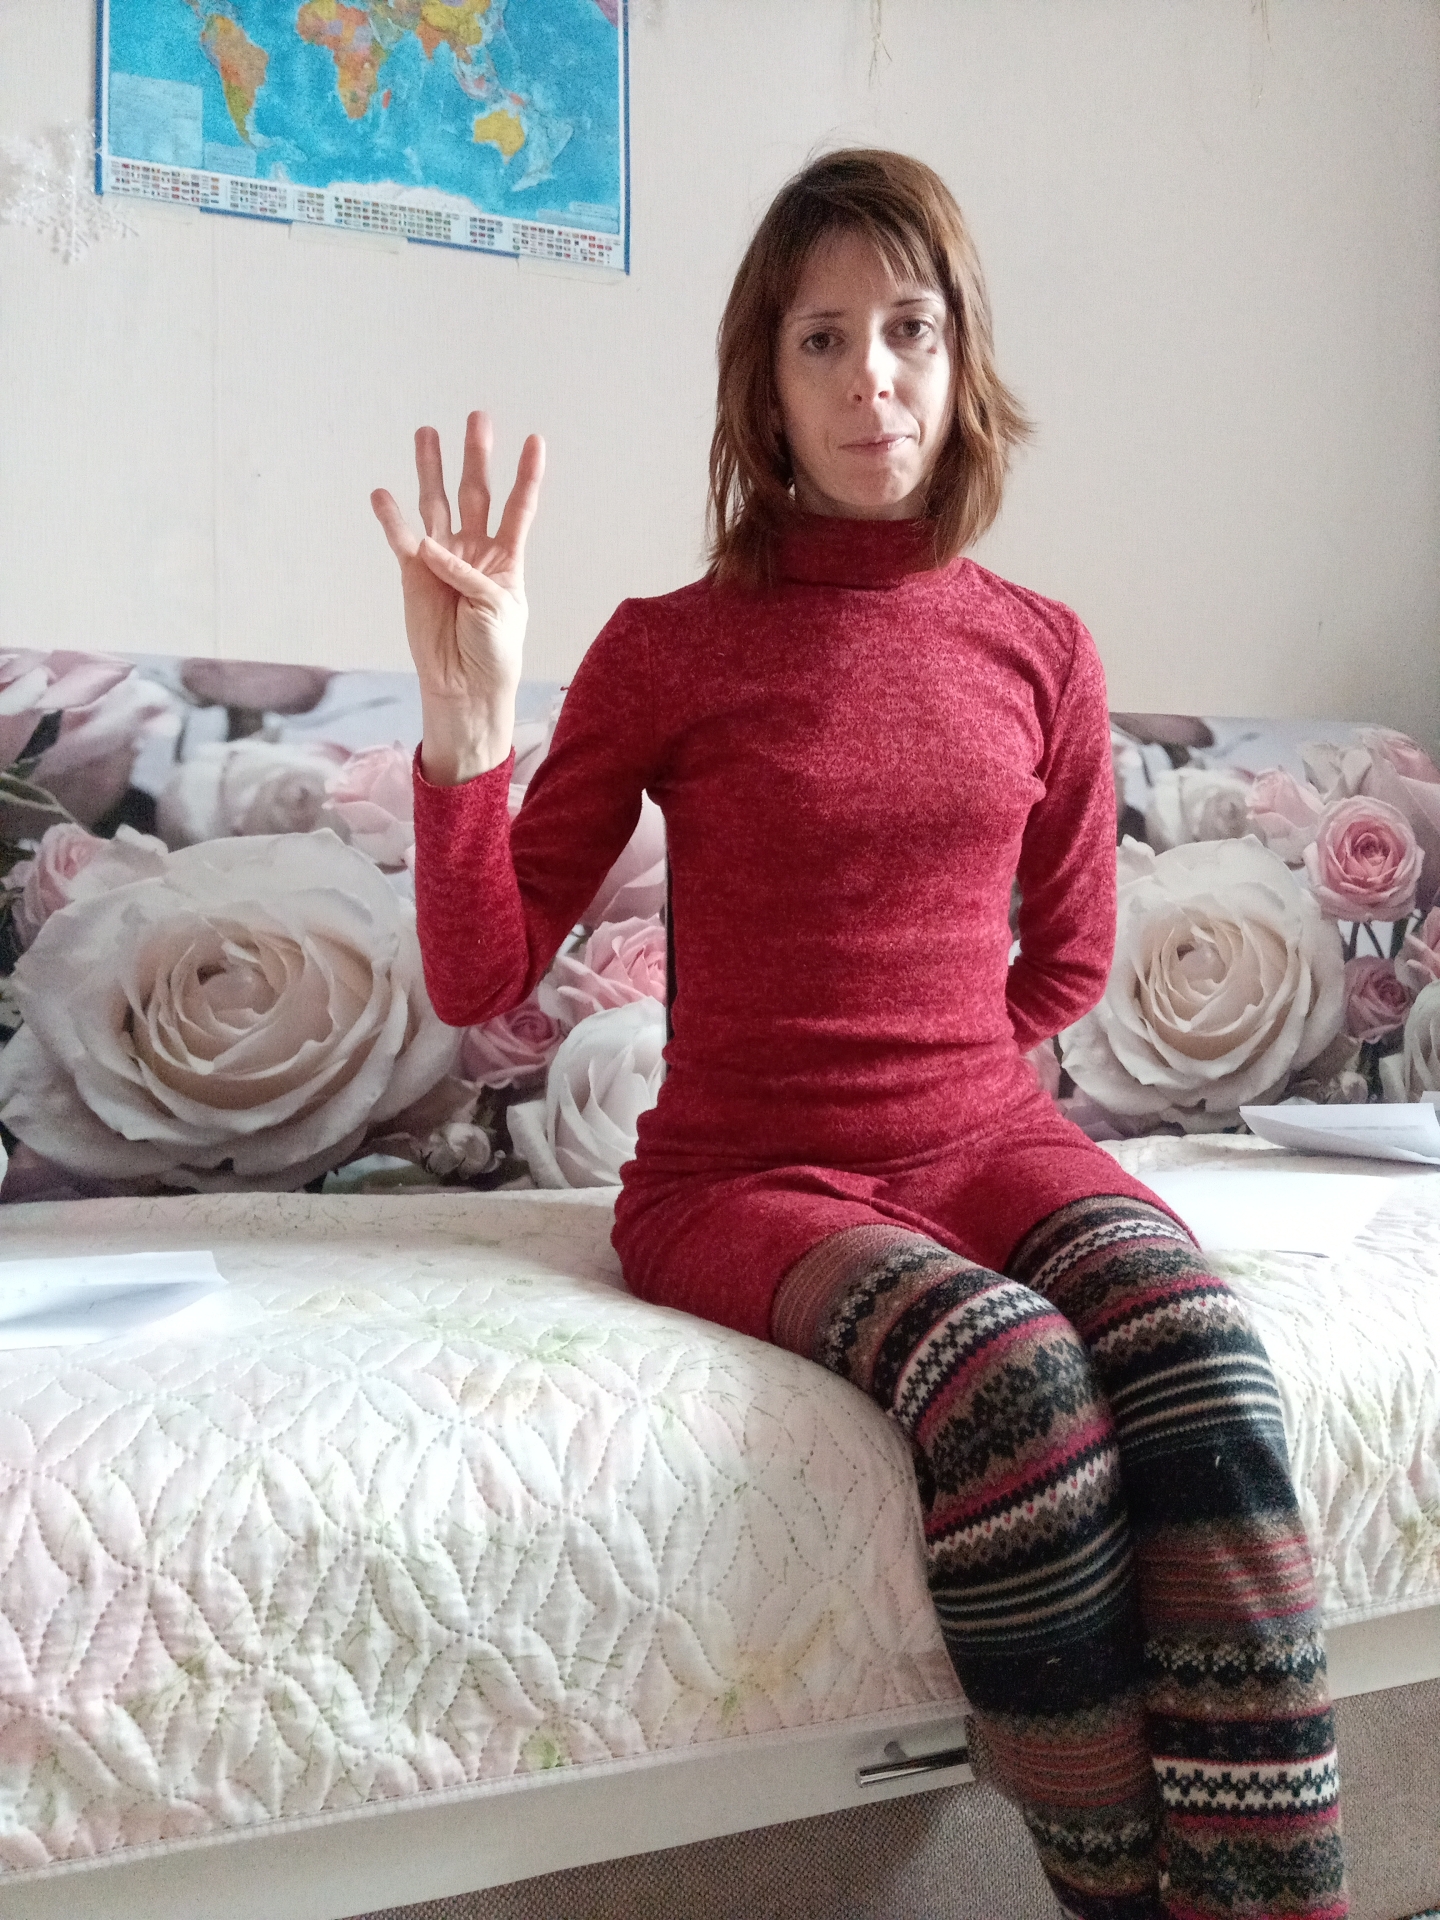
Label: clear